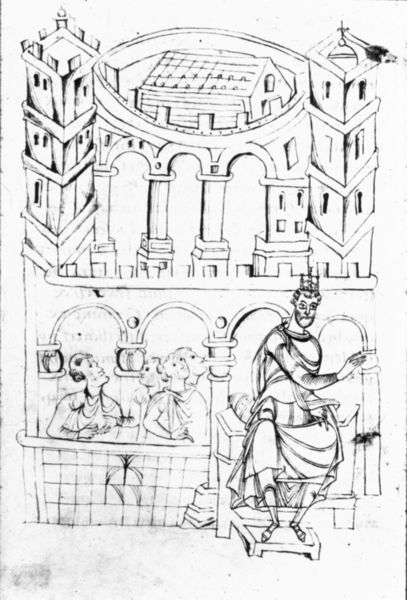
Titel: Makkabäer-Handschrift
Standort: Herkunftsort: Reichenau, Kloster St. Gallen (EU - D - BW)
Institution: Leiden, Universitätsbibliothek
Schlagwörter: himmel, mann, menschen, stadt, fenster, grau, männer, schwarz, skizze, säule, säulen, weiss, zeichnung, dach, haus, falten, kirche, gewand, krone, turm, bogen, man, mauer, schemel, könig, thron, zinnen, bögen, burg, kreuz, türme, palast, herrscher, arkaden, mauern, mittelalter, david, jerusalem, mittelalterlich, buchmalerei, reichsapfel, davis, rondeel